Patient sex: M
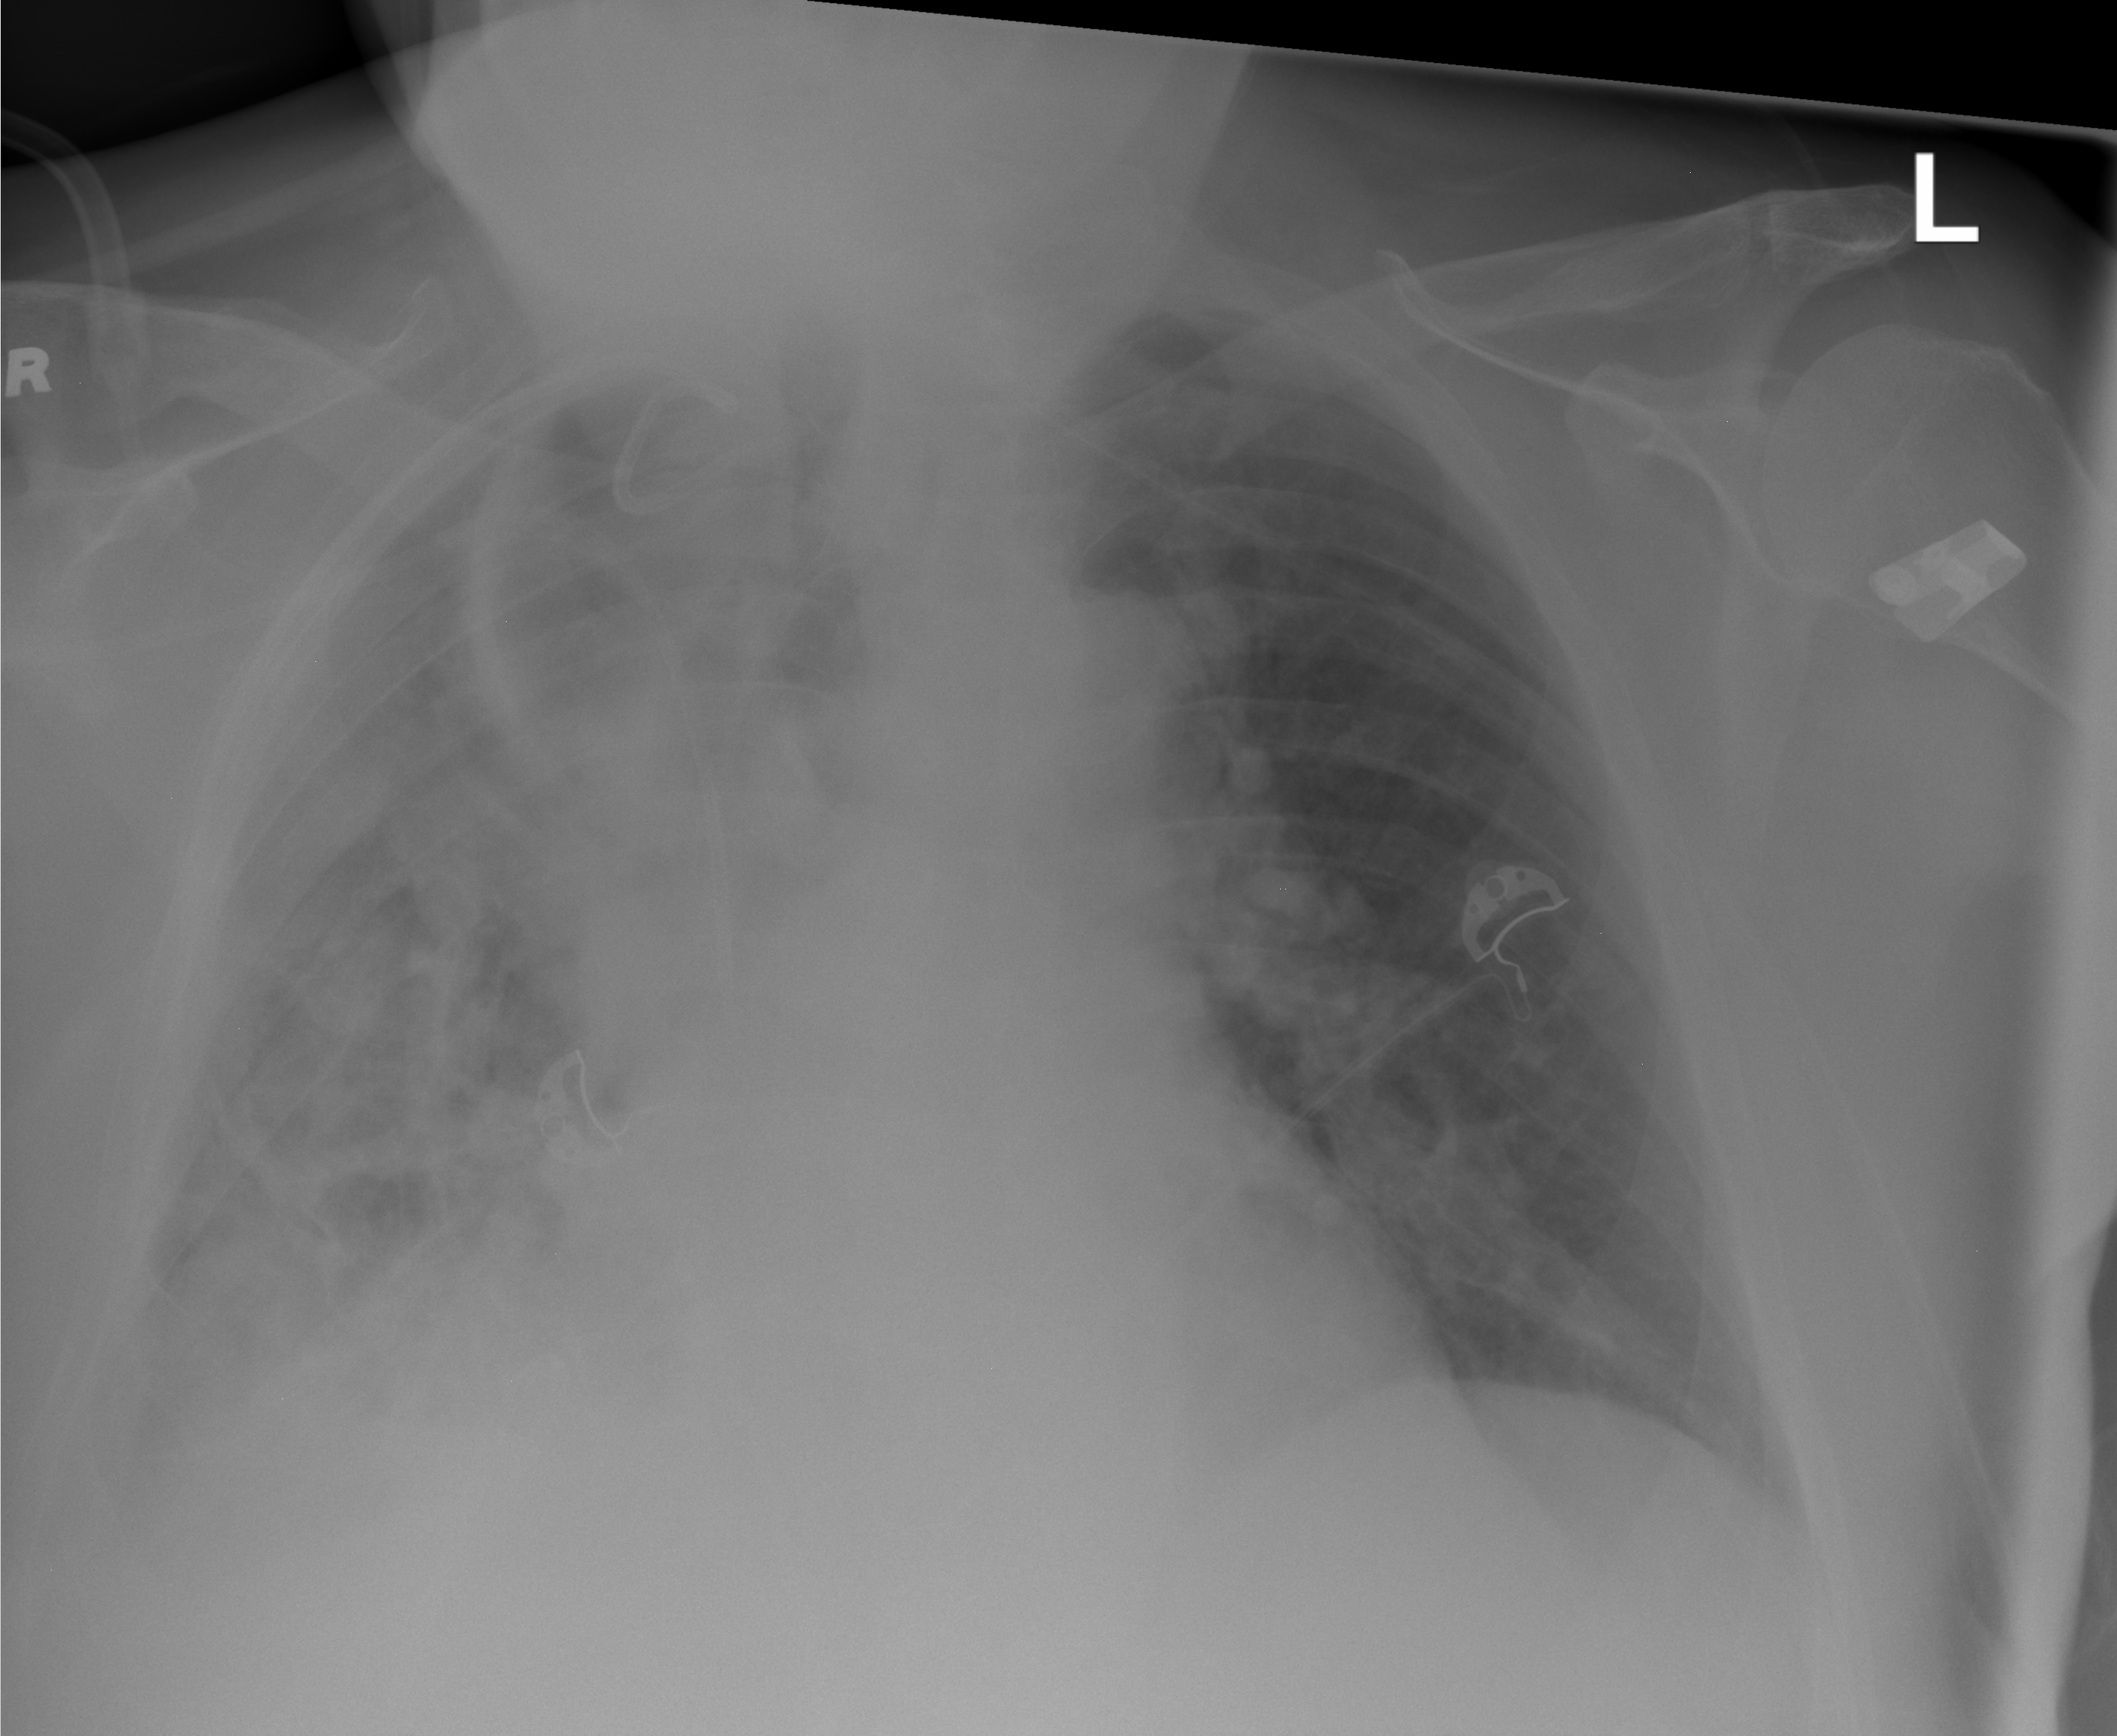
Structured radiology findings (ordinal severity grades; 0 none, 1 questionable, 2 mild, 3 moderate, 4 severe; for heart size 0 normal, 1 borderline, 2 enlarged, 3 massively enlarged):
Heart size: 2
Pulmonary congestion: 0
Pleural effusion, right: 3
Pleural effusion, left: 0
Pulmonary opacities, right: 3
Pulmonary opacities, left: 0
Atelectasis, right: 3
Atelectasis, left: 2